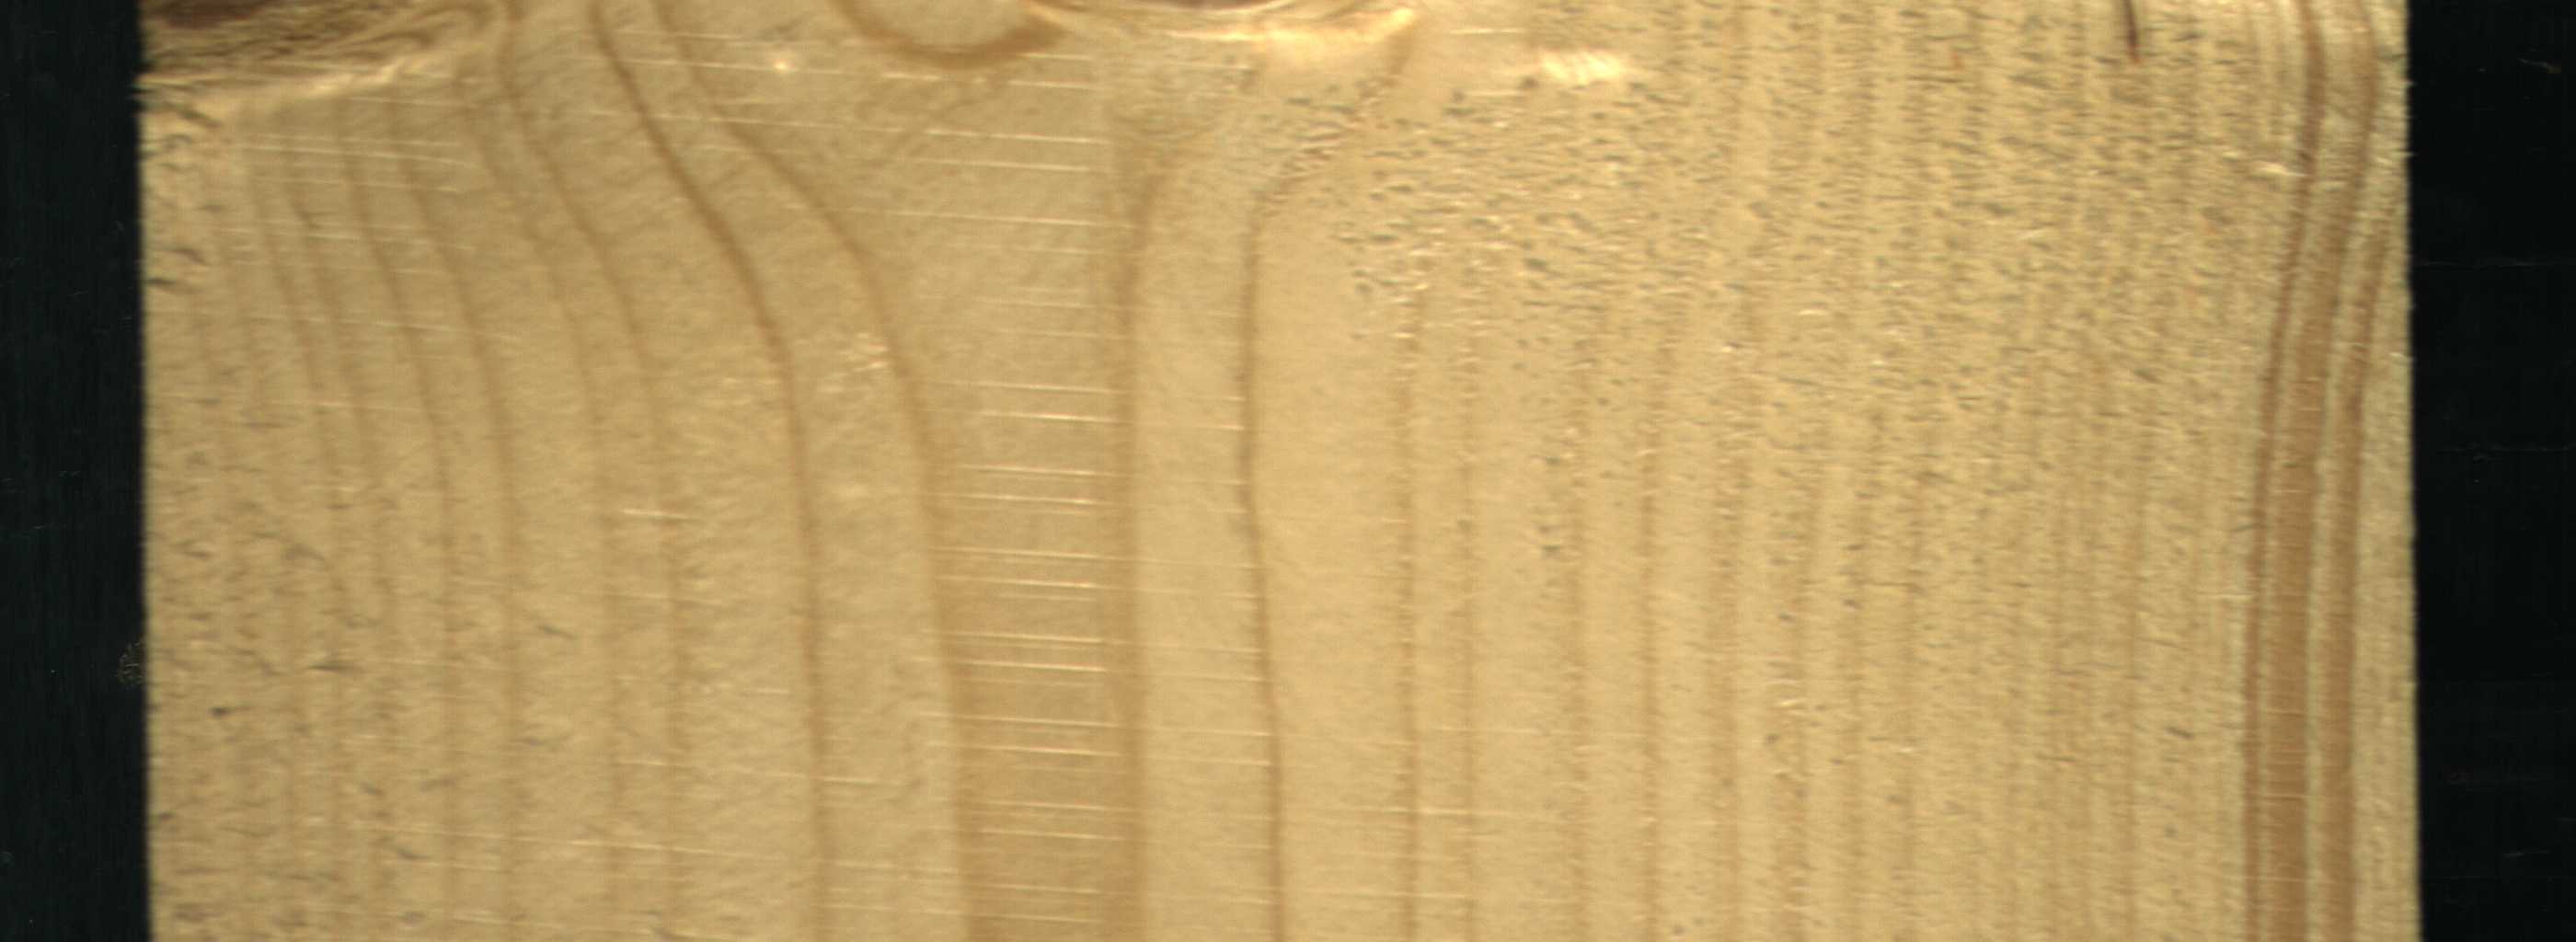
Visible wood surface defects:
Live_Knot